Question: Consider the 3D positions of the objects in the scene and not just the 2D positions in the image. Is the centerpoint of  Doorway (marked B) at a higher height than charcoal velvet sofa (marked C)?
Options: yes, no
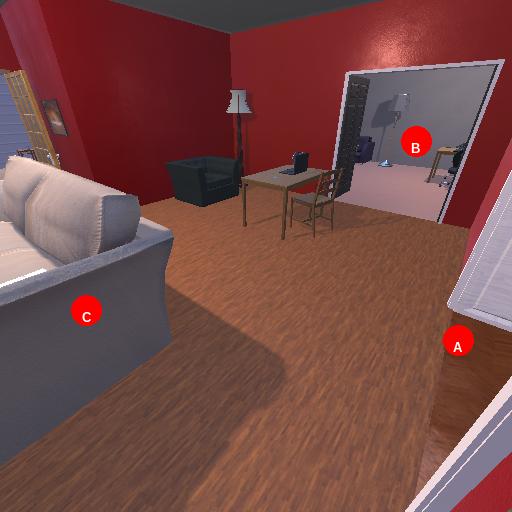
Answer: yes